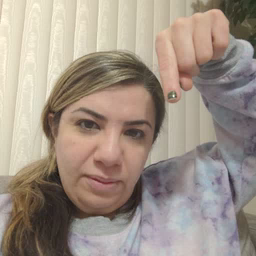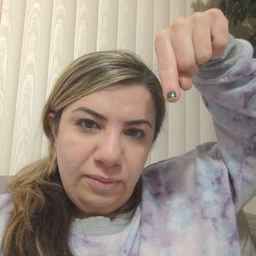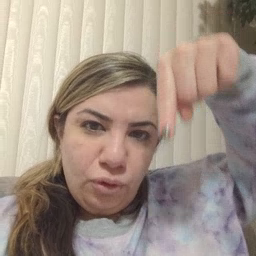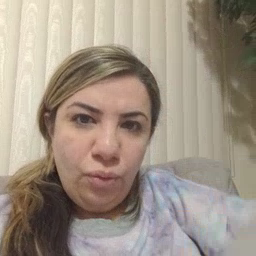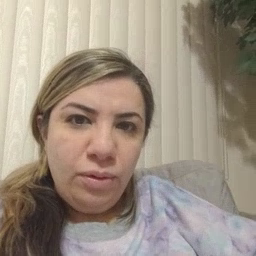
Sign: down